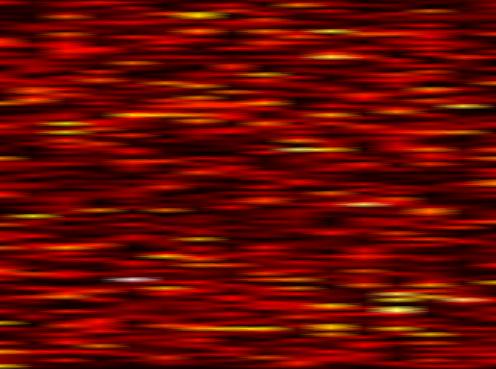
Label: WOLA